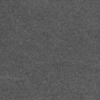
Label: dusty